Question: I want to be able to set the user account image to an 'NSImageView', even if the image is a custom image.
Is this possible?
This is the image I am speaking of.

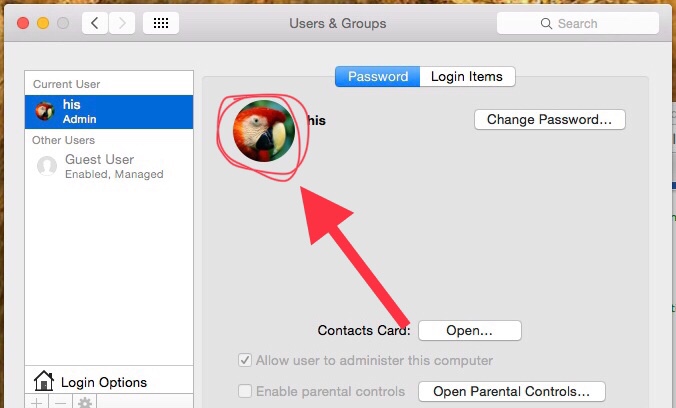
Answer: Use the Collaboration Framework. CBIdentity to be exact.
'''
-(NSImage *)userImage {
CBIdentity *identity = [CBIdentity identityWithName:NSUserName() authority:[CBIdentityAuthority defaultIdentityAuthority]];
return [identity image];
}
'''
<URL>